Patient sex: F
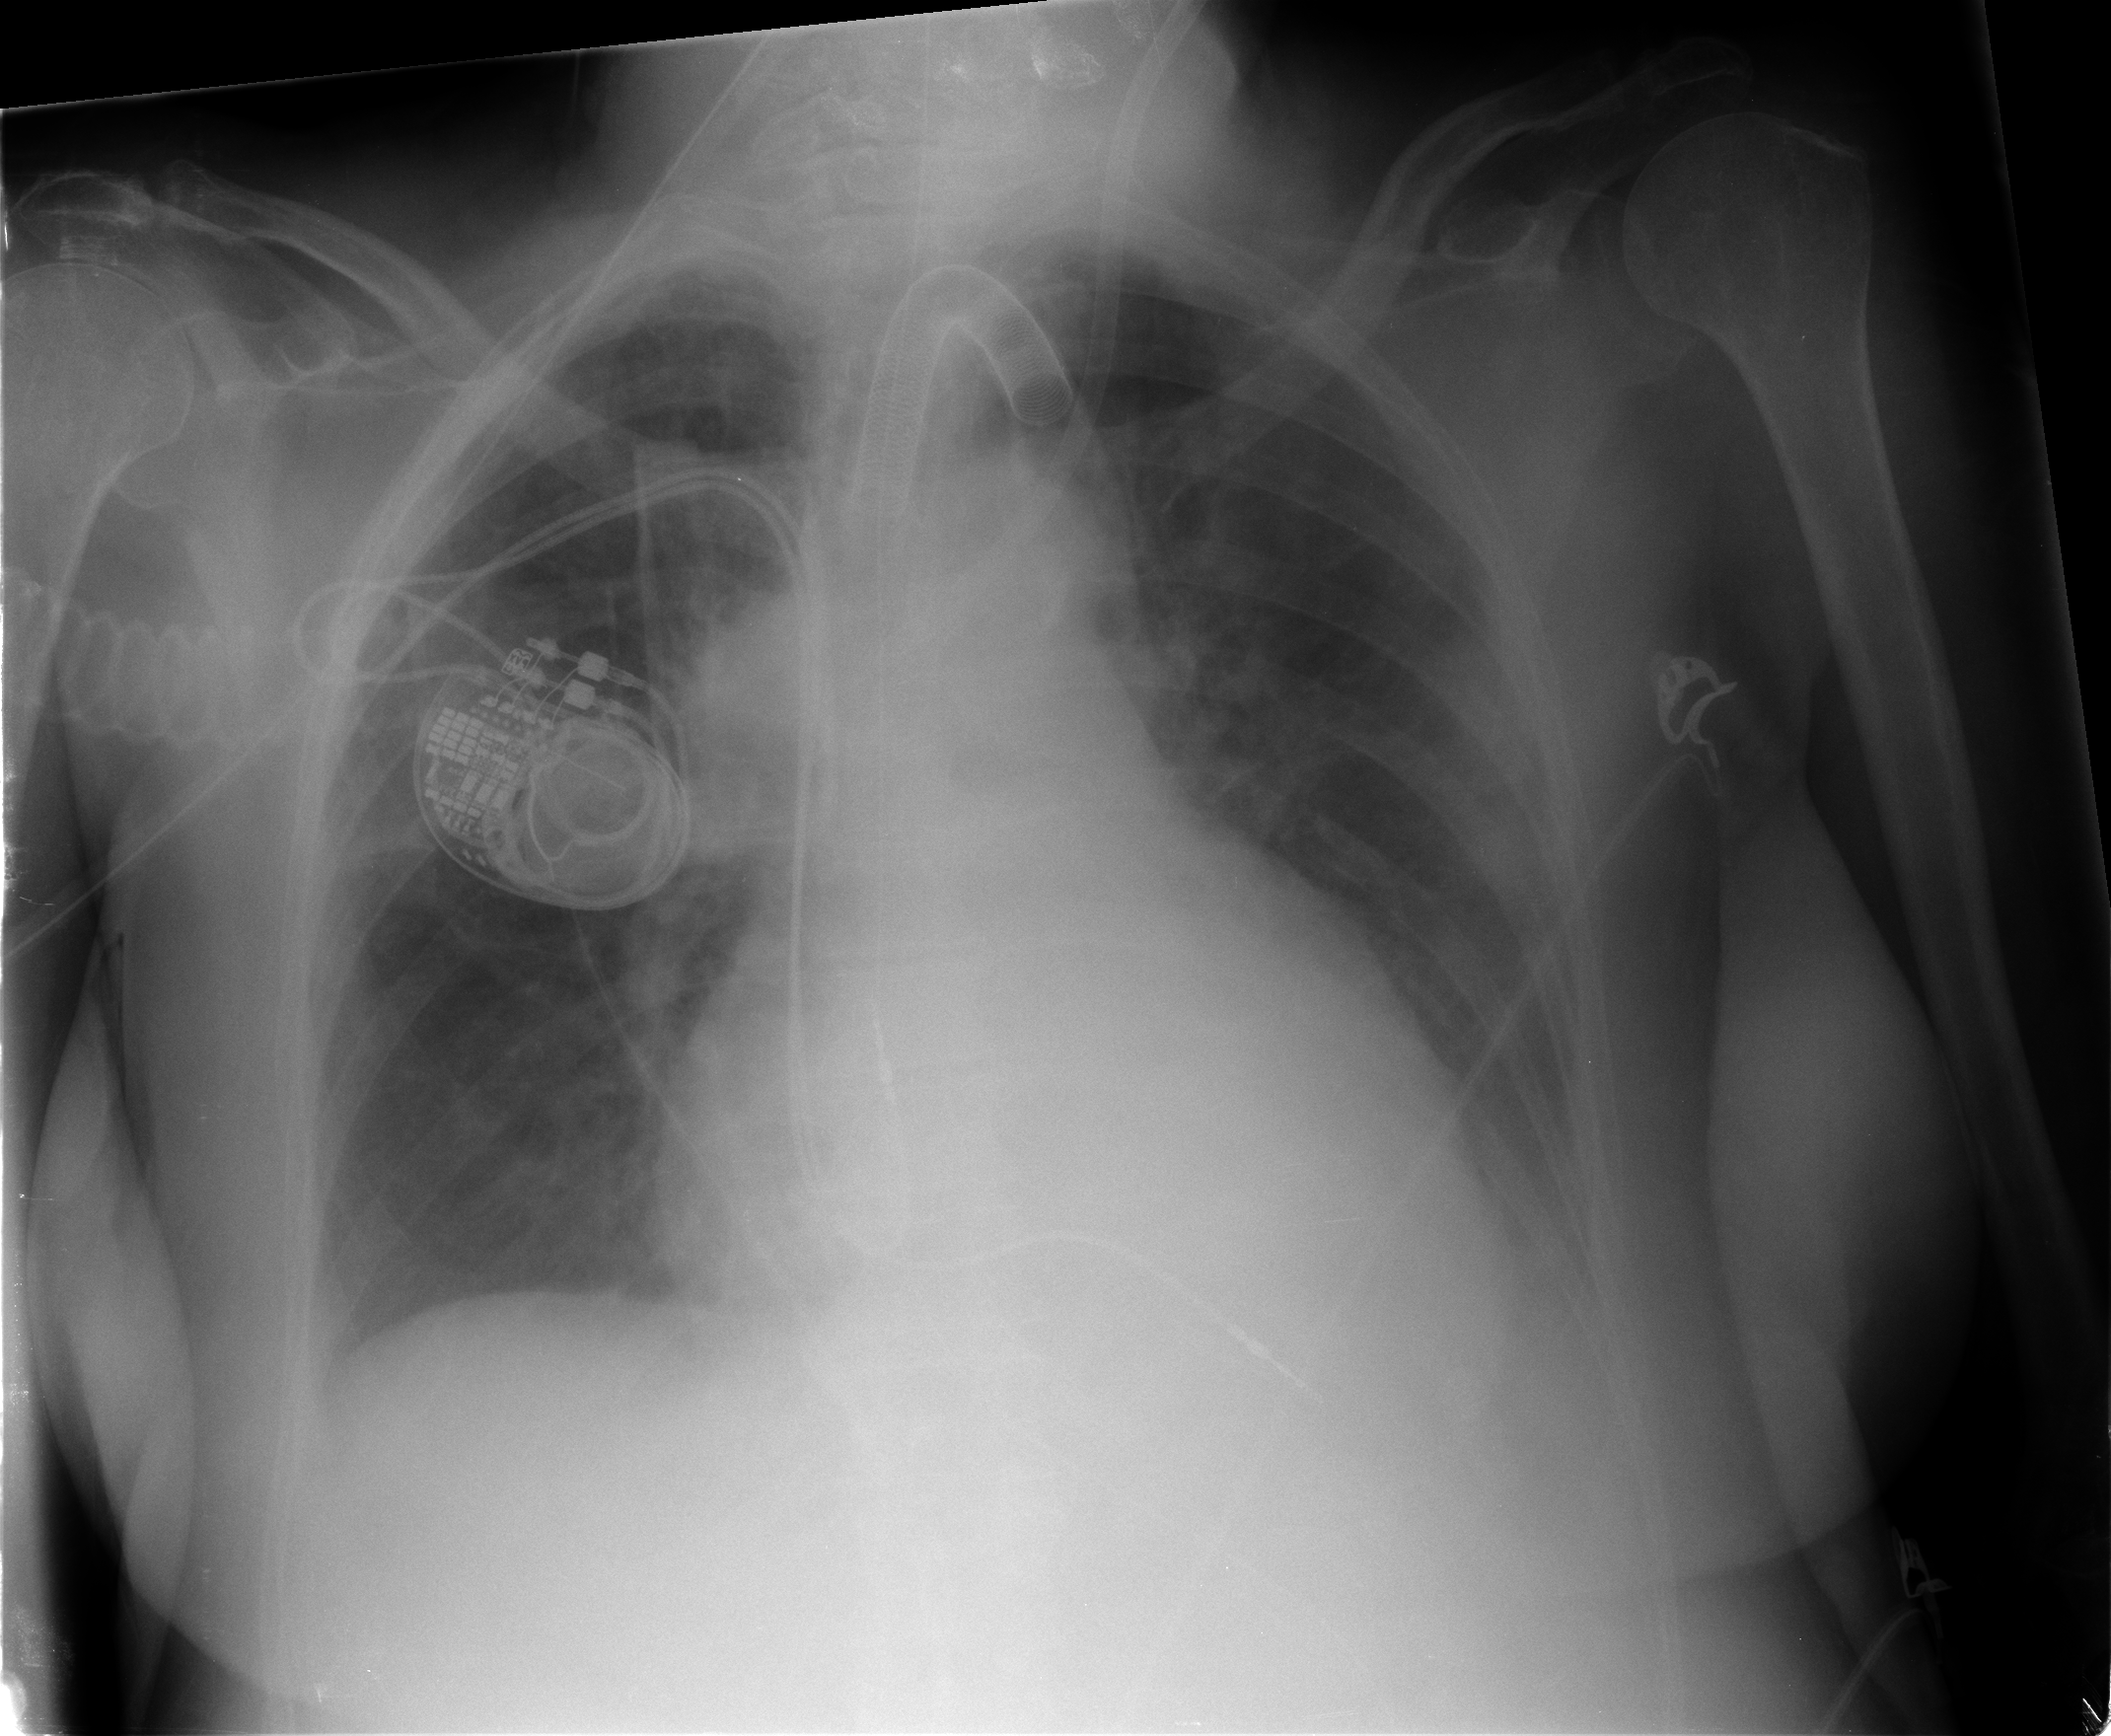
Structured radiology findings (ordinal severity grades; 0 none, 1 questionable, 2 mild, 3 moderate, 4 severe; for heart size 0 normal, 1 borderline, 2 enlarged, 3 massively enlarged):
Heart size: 1
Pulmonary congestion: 2
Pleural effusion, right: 2
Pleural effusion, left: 2
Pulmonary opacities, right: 0
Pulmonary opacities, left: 0
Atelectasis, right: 2
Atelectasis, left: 2